Question: How do i display the icons in the right place as shown in the following image? :

## HTML Code
'''
<header id="logo"></header>
<div class="navbar" id="nav">
<a href="https://klia2.co" class="active">Home</a>
<a href="../facilities/index.htm">Facilities</a>
<a href="../airlines/index.htm">Airlines Offices</a>
<input type="text" placeholder="Search..">
<a href="javascript:void(0);" class="icon" onclick="myFunction()"><i class="fa fa-bars"></i>
</a> </div>
</div>
<script>
function myFunction() {
var x = document.getElementById("nav");
if (x.className === "navbar") {
x.className += " responsive";
} else {
x.className = "navbar";
}
}
</script>
'''
## CSS Code
'''
.navbar {
overflow: hidden;
background-color: #0000ff;
}
.navbar a {
float: left;
display: block;
color: white;
text-align: center;
padding: 14px 14px;
text-decoration: none;
font-size: 17px;
height:18px;
}
.active {
background-color: #0033CC;
color: white;
}
.navbar .icon {
display: none;
}
.navbar a:hover, input:hover {
background-color: #dddddd;
color: black;
}
/* CSS for search box */
.navbar input[type=text] {
float: right;
padding: 12px;
border: none;
margin-top: 3px;
margin-right: 5px;
}
@media screen and (max-width: 600px) {
.navbar a, .navbar input {
display: none;
}
.navbar a.icon {
float: left;
display: block;
}
}
@media screen and (max-width: 600px) {
.navbar.responsive {position:relative;}
.navbar.responsive .icon {
position: absolute;
right: 0;
top: 0;
}
.navbar.responsive a {
float: none;
display: block;
text-align: left;
}
.navbar.responsive input {
float: none;
display: block;
width: 90%;
padding: 12px;
border: 2px solid black;
text-align: left;
}
}
'''
Note: For the search box I need to make it as a HTML form, and the font awesome search icon to be a submit button, not just normal HTML icon tag.
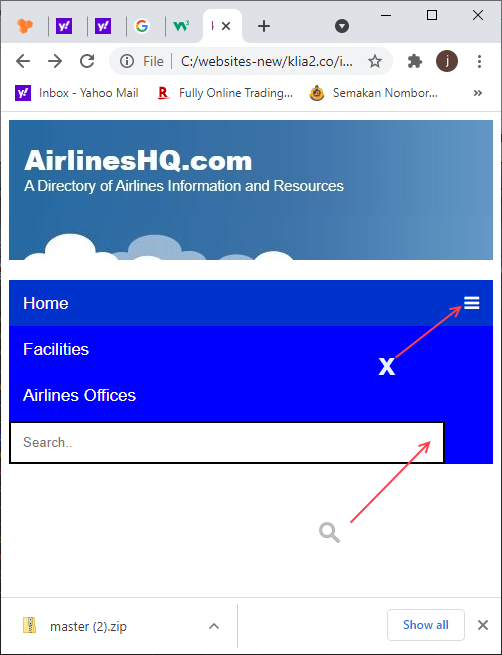
Answer: To this just your with following code
'''
<header id="logo"></header>
<div class="navbar" id="nav">
<a href="https://klia2.co" class="active">Home</a>
<a href="../facilities/index.htm">Facilities</a>
<a href="../airlines/index.htm">Airlines Offices</a>
<form class="search-box">
<input type="text" placeholder="Search..">
<button type="submit" class="search-icon"><i class="fa fa-search"></i></button>
</form>
<a href="javascript:void(0);" class="icon" onclick="myFunction()"><i class="fa fa-bars"></i></a>
</div>
<script>
function myFunction() {
var x = document.getElementById("nav");
console.log(barIcon)
if (x.className === "navbar") {
x.className += " responsive";
var barIcon = document.getElementsByClassName('fa-bars')[0];
barIcon.classList.add("fa-times");
barIcon.classList.remove("fa-bars");
} else {
var closeIcon = document.getElementsByClassName('fa-times')[0];
closeIcon.classList.remove("fa-times");
closeIcon.classList.add("fa-bars");
x.className = "navbar";
}
}
</script>
'''
and Your with the following
'''
.navbar {
overflow: hidden;
background-color: #0000ff;
}
.navbar a {
float: left;
display: block;
color: white;
text-align: center;
padding: 14px 14px;
text-decoration: none;
font-size: 17px;
height:18px;
}
.active {
background-color: #0033CC;
color: white;
}
.navbar .icon {
display: none;
}
.navbar a:hover, input:hover {
background-color: #dddddd;
color: black;
}
/* CSS for search box */
.navbar .search-box {
float: right;
position: relative;
margin-top: 3px;
padding-right: 30px;
display: flex;
}
.navbar .search-box input {
padding: 12px;
border: none;
width: 100%;
height: 100%;
padding: 10px;
}
.navbar .search-box button {
color: #999;
border: navajowhite;
padding: 10px;
}
@media screen and (max-width: 600px) {
.navbar a, .navbar .search-box, .navbar .search-icon {
display: none;
}
.navbar a.icon {
float: left;
display: block;
}
}
@media screen and (max-width: 600px) {
.navbar.responsive {position:relative;}
.navbar.responsive .icon {
position: absolute;
right: 0;
top: 0;
}
.navbar.responsive a {
float: none;
display: block;
text-align: left;
}
.navbar.responsive .search-box {
float: none;
display: flex;
width: 90%;
padding: 4%;
border: 2px solid black;
}
.navbar.responsive .search-icon{
display: flex;
}
}
'''
Enjoy!